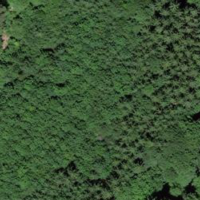
EUNIS habitat code: 41
Species observed at this site:
Aegopodium podagraria